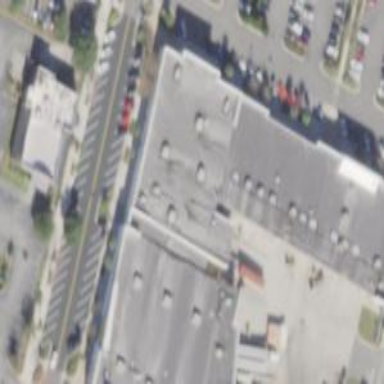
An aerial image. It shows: Retail building.